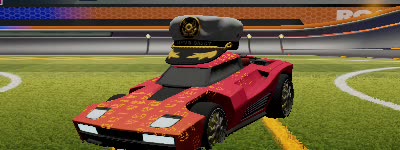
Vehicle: breakout